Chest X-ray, AP view. Patient: 57 years old, sex M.
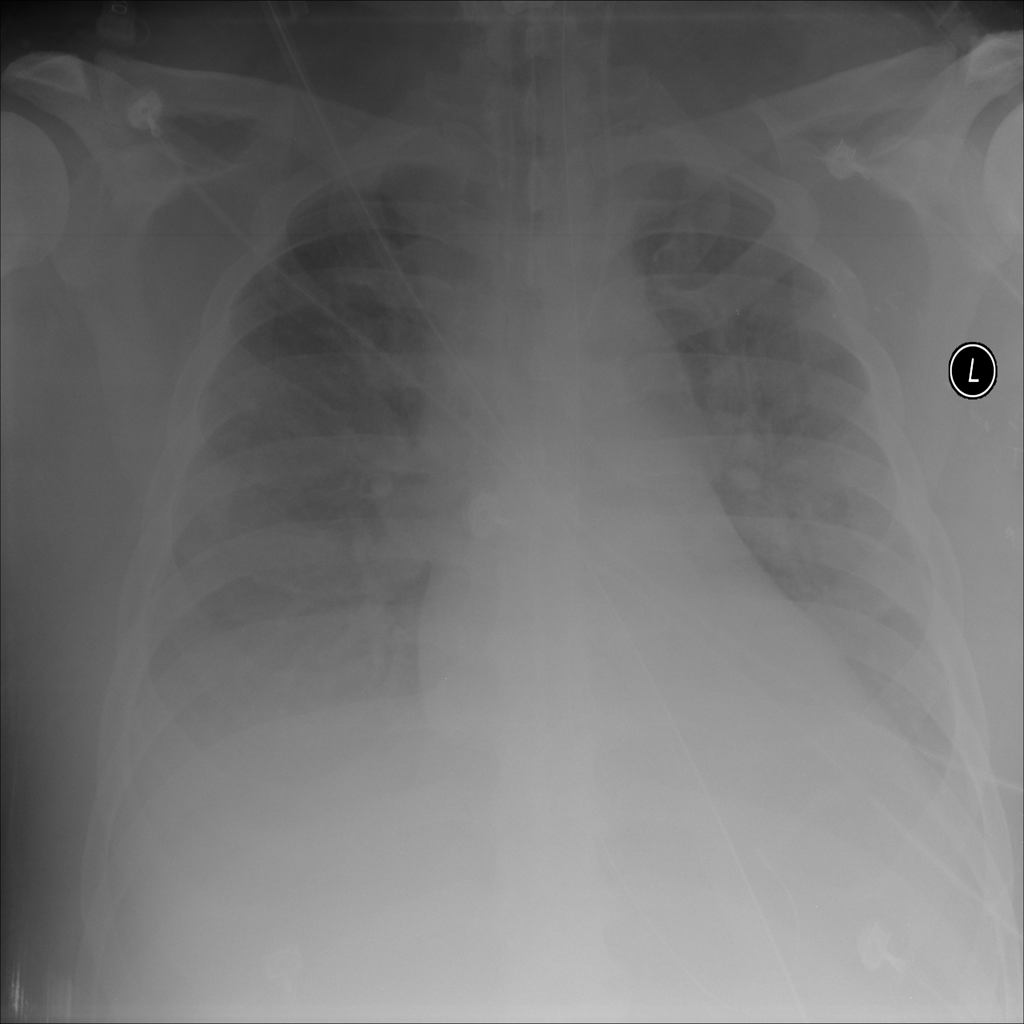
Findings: Infiltration